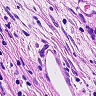
Metastatic tissue present: no